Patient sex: F
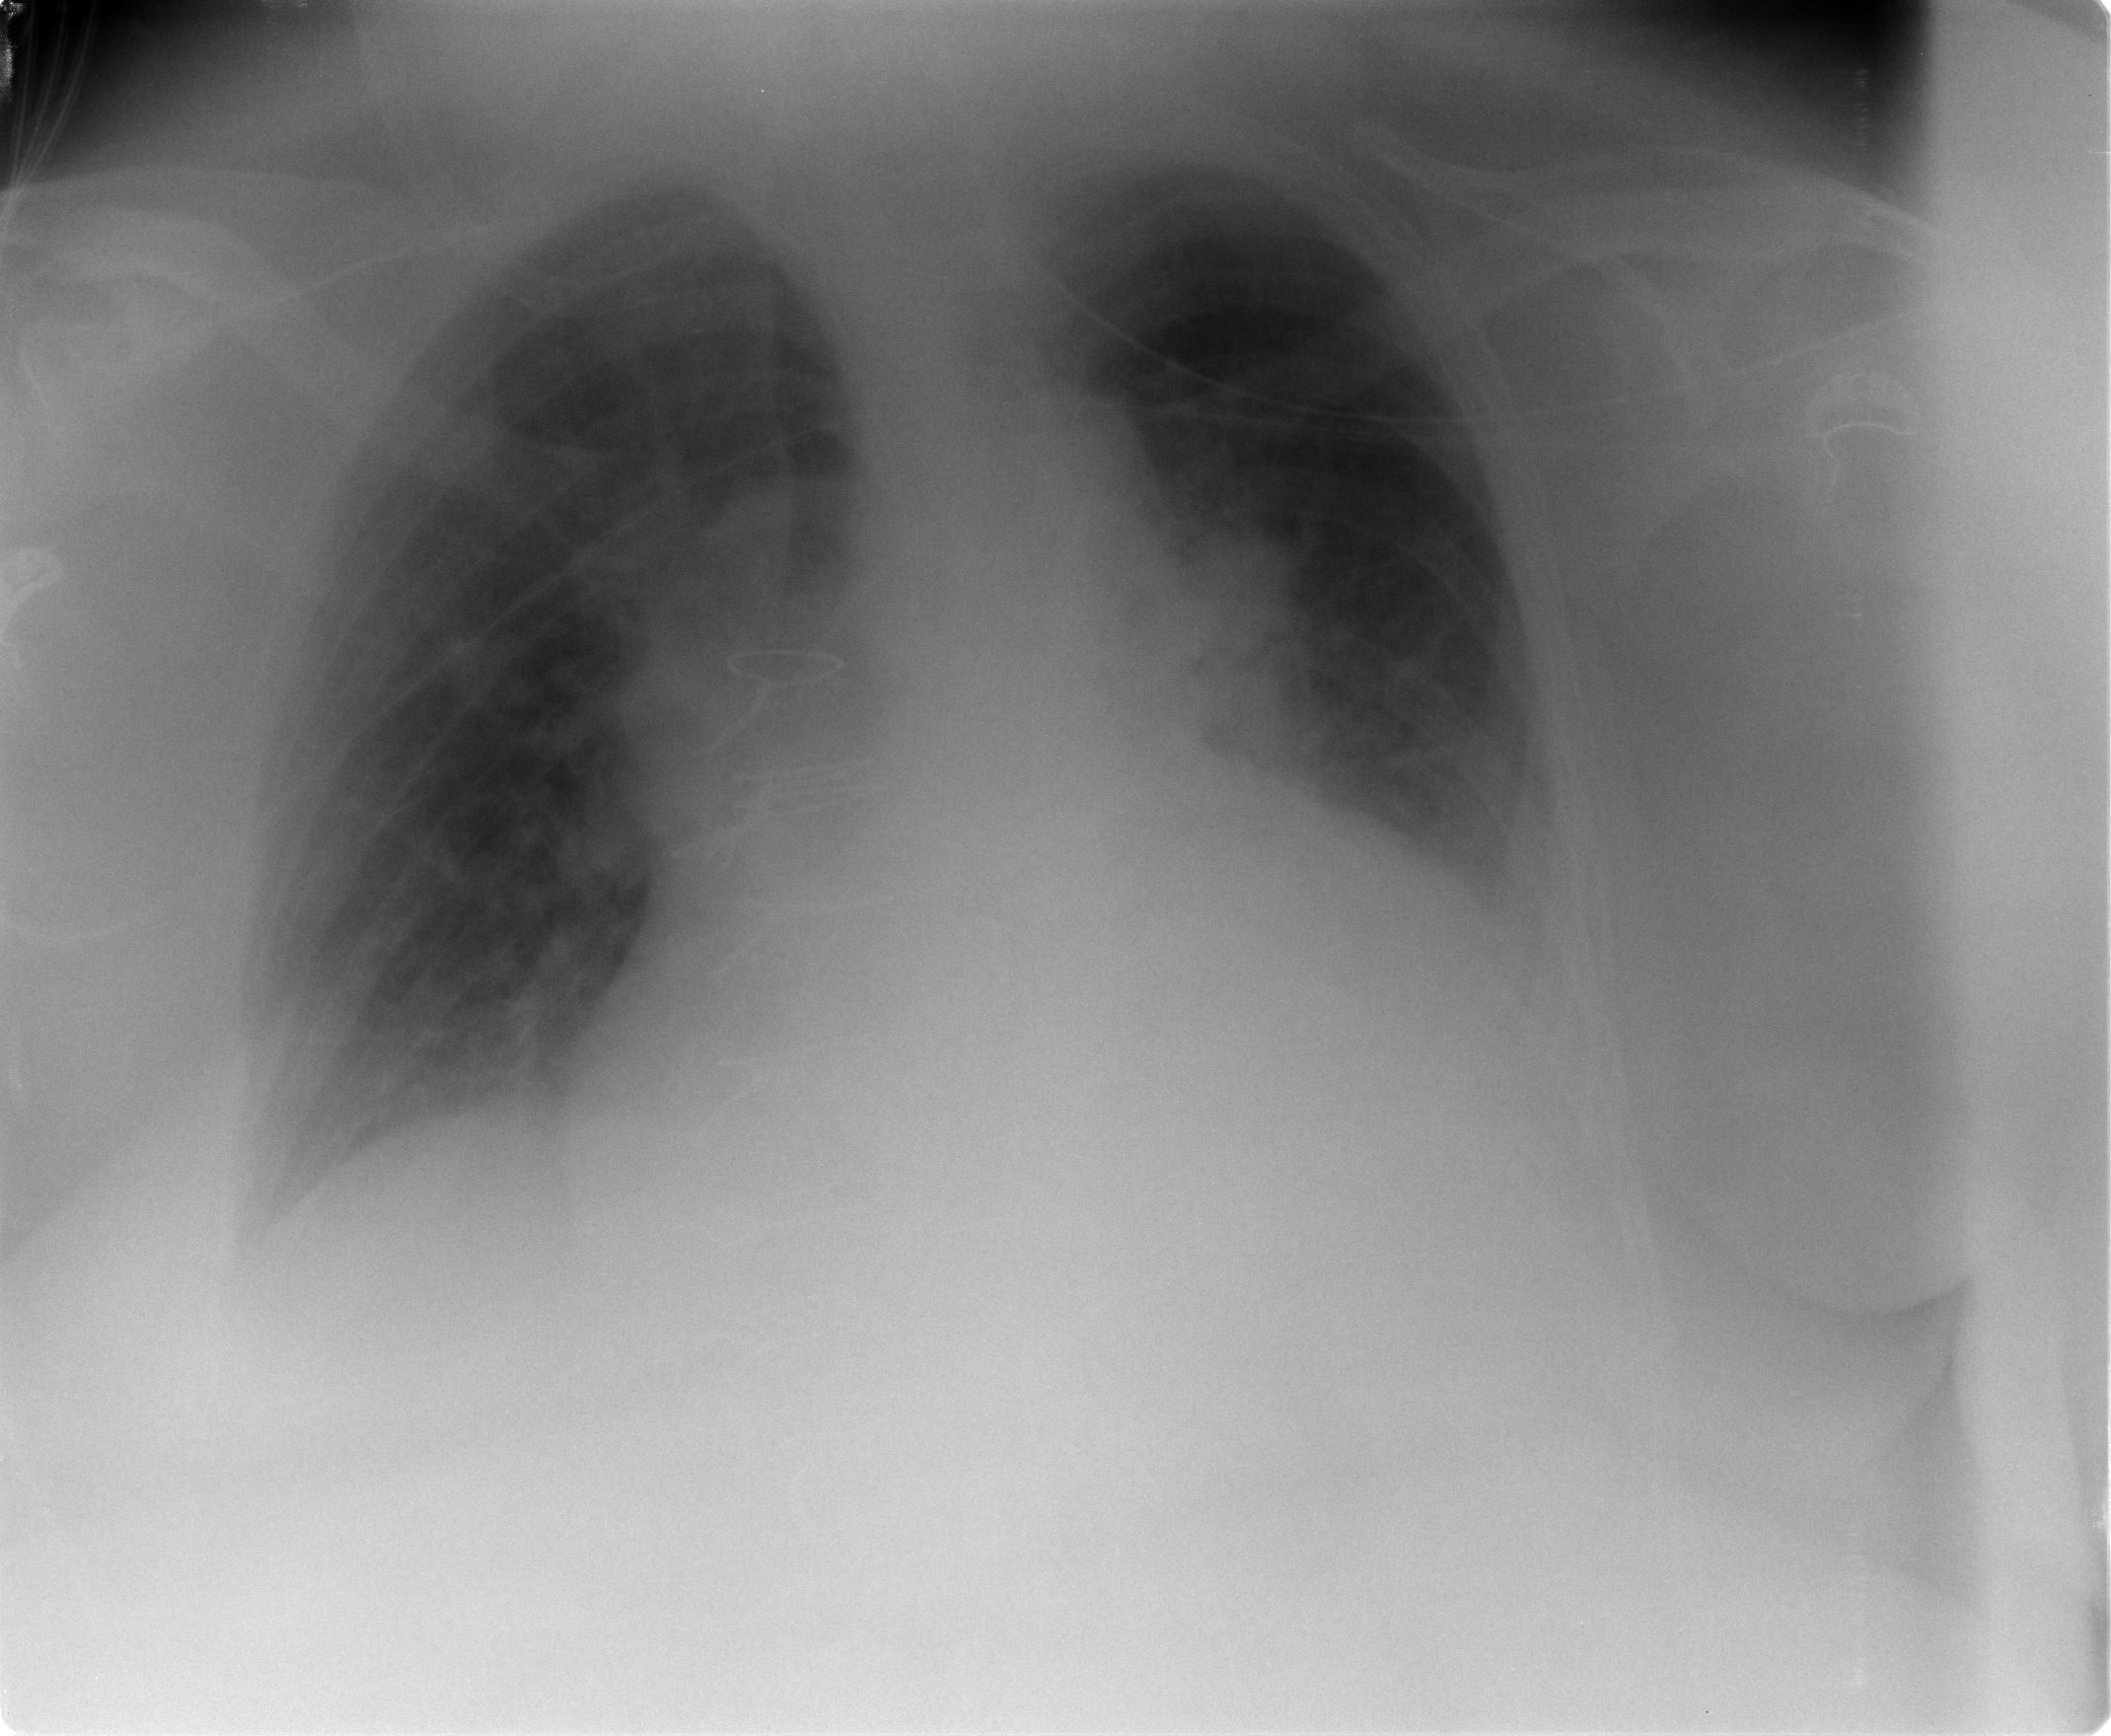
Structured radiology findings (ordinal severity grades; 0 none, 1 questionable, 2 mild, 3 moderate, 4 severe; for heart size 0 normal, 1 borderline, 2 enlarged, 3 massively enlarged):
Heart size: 2
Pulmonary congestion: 3
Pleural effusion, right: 0
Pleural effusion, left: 2
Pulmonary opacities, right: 0
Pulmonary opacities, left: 0
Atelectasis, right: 2
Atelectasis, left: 2